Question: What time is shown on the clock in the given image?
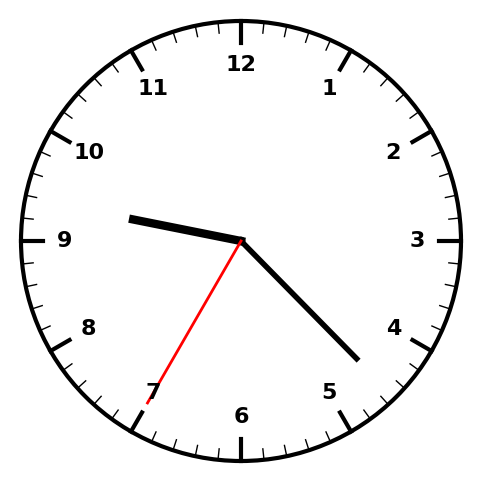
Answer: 09:22:35